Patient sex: M
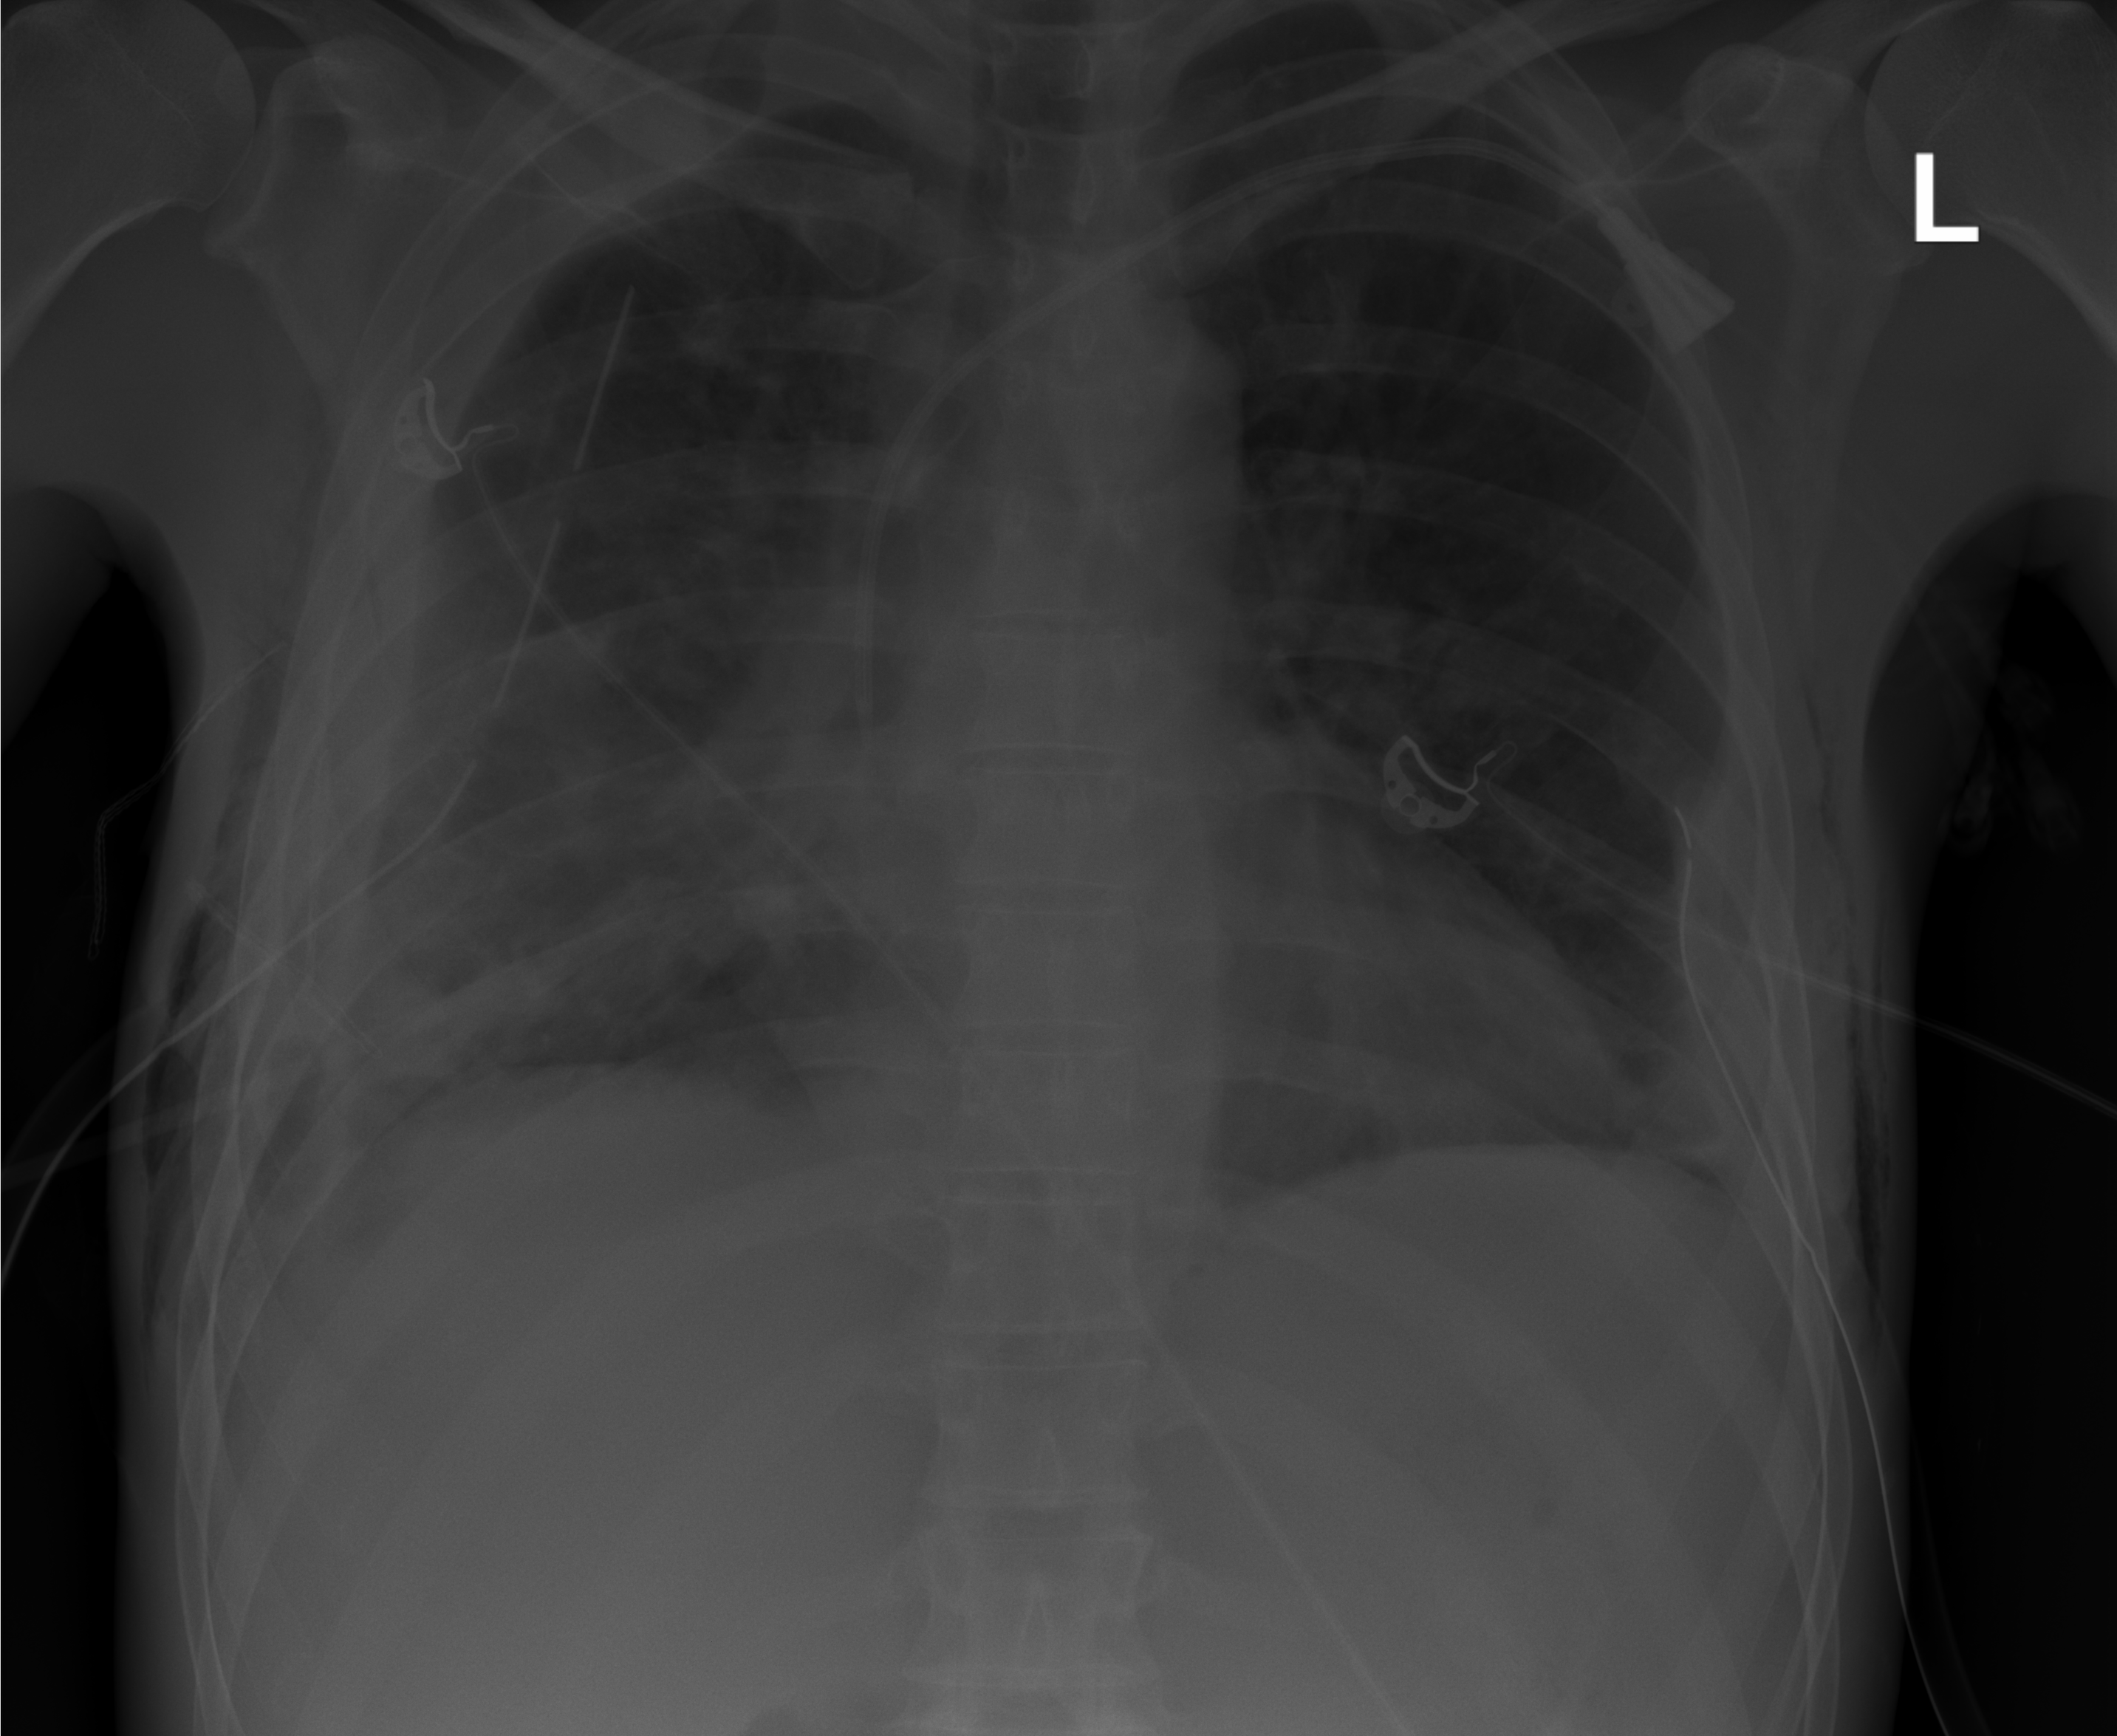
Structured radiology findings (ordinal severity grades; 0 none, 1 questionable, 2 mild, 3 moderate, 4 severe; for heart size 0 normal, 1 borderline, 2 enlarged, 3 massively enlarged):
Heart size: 2
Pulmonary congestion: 2
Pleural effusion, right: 3
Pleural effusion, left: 2
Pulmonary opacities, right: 3
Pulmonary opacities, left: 2
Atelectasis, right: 3
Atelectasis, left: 2